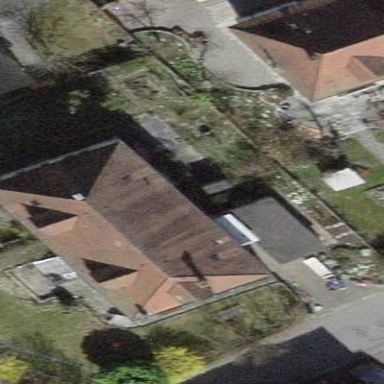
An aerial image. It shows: Semidetached house.